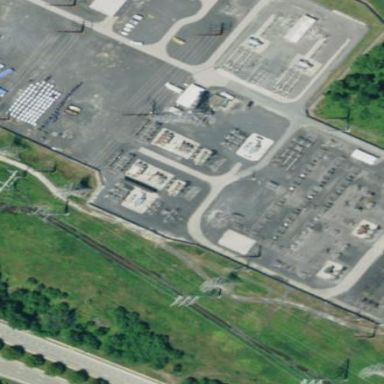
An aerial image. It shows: Outdoor power substation with fence surrounding it. The substation operates at the transmission level.